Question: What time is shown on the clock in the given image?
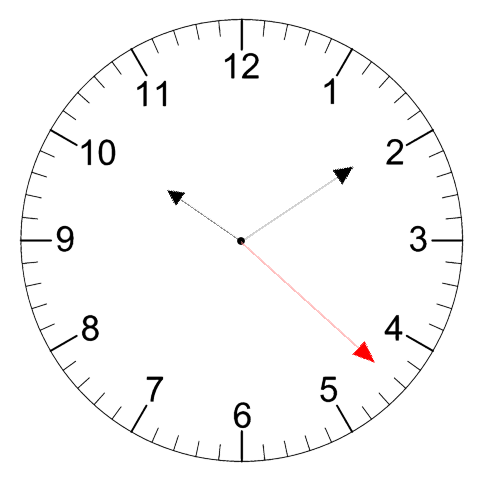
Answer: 10:09:22